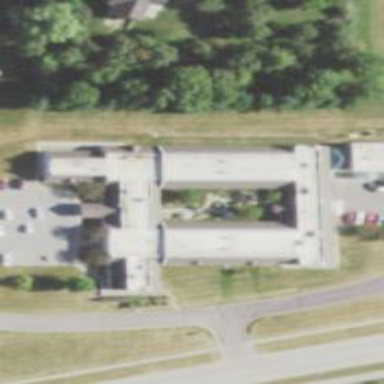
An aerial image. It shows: Nursing home.